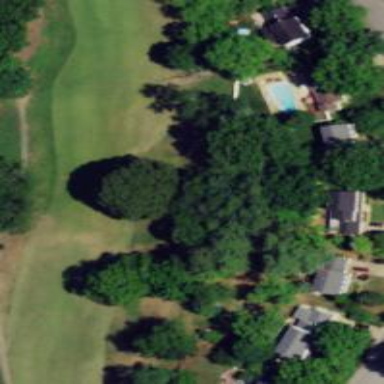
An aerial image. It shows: Golf fairway surrounded by grass.